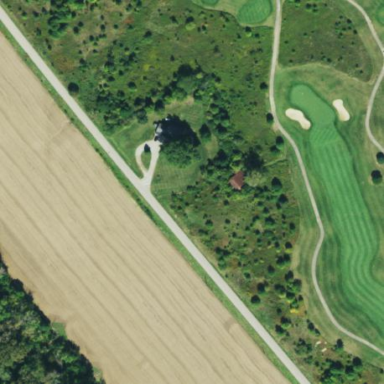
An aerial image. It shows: Area of rough grass used for golf.